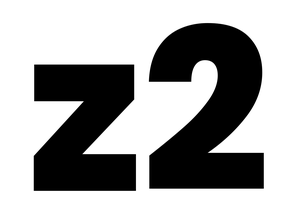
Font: Poppins-ExtraBold